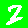
Digit: 2